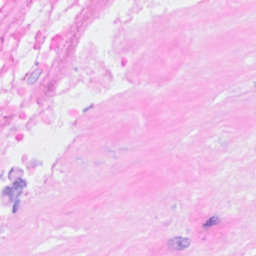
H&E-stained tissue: Breast